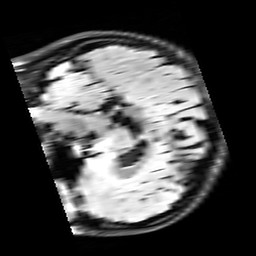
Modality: FLAIR
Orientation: sagittal
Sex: female
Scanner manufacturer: siemens
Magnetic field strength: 3 T
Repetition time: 10 s
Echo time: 0.09 s